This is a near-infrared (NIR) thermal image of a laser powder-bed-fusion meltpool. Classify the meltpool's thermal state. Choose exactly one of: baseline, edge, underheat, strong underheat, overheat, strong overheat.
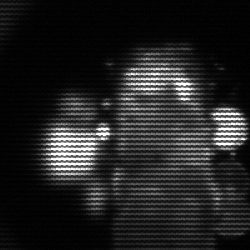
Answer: strong underheat